Question: I have a controller which send some product to the view. In the controller I paginated the data using
'''
...
// Controller code
Product::paginate(1) // because I only have 2 dummy data, 1 product per page
return view('product.index', compact('product'));
...
'''
then in my product.index view I have the following code:
'''
<!-- Pagination link -->
[[ $products->render() ]]
<!-- End Paginatin link -->
'''
The code works, but it return the HTML without being rendered by the browser as element. The resulting output is like below
'''
<ul class="pagination"><li class="disabled"><span>"</span></li> <li class="acti![enter image description here][2]ve"><span>1</span></li><li><a href="http://localhost:3000/paketsoal/public/dashboard/my-product/?page=2">2</a></li> <li><a href="http://localhost:3000/paketsoal/public/dashboard/my-product/?page=2" rel="next">"</a></li></ul>
'''

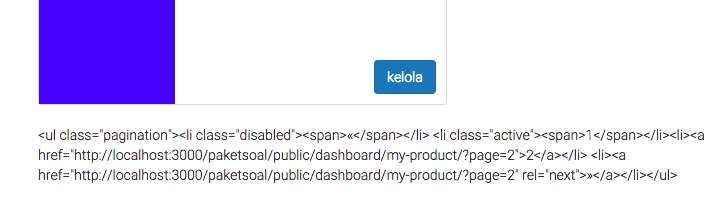
Answer: You should use unescaped block '{!! !!}':
'''
{!! $products->render() !!}
'''